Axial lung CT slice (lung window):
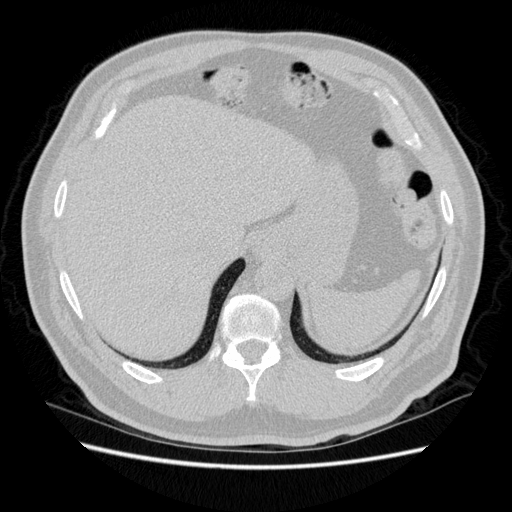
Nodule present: no